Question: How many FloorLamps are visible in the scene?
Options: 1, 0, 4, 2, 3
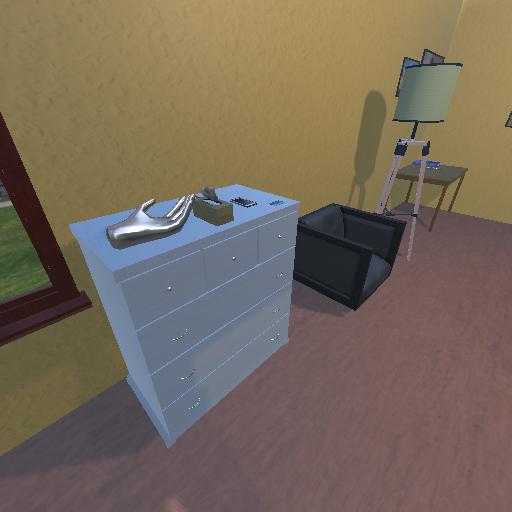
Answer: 1